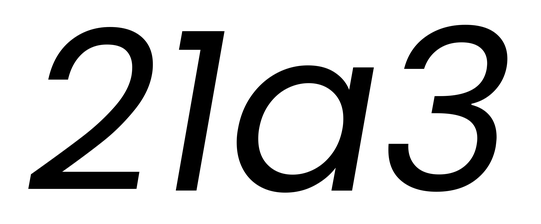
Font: Poppins-Italic